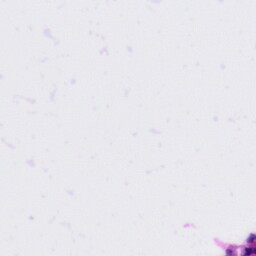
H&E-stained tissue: Tonsil